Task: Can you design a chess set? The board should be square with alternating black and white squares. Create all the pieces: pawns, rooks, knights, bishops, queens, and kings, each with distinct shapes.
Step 1047:
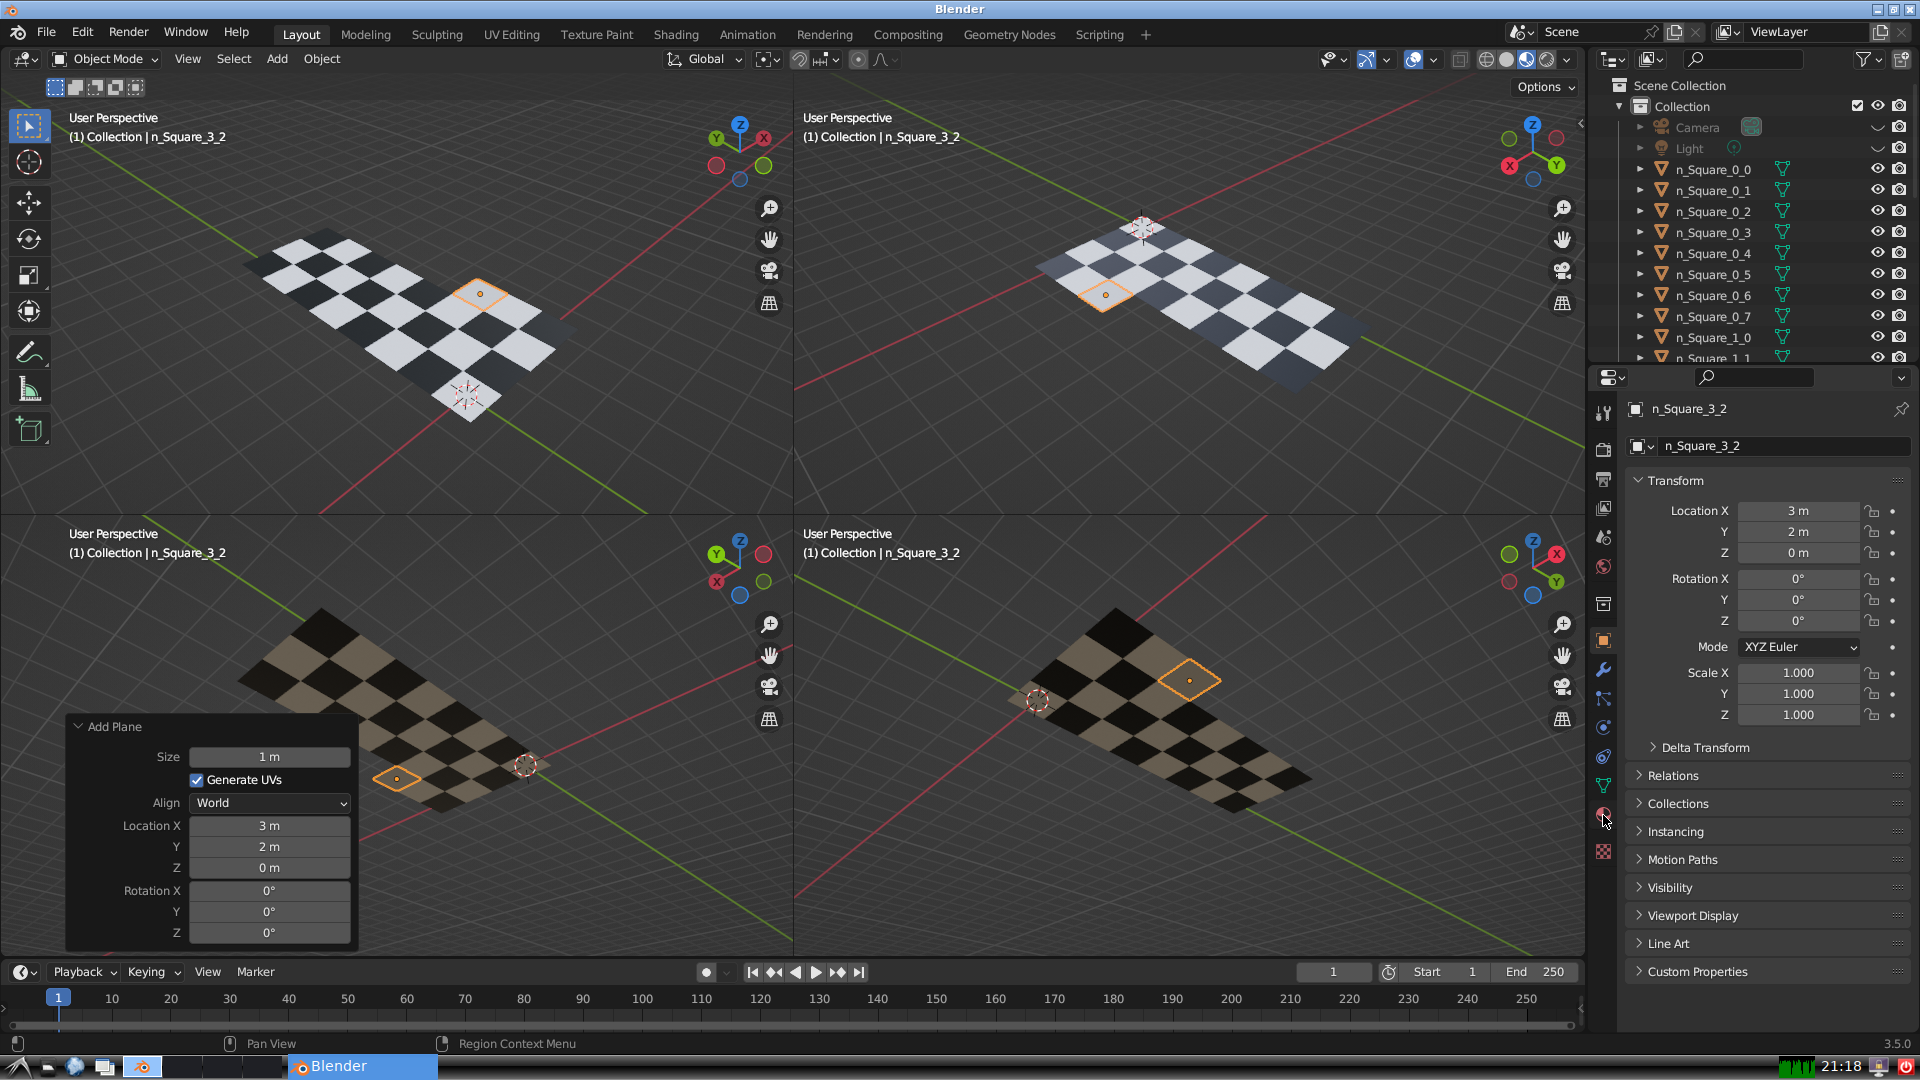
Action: click: no